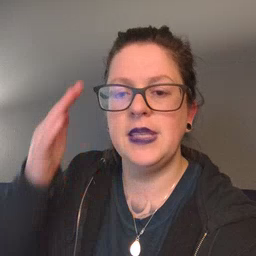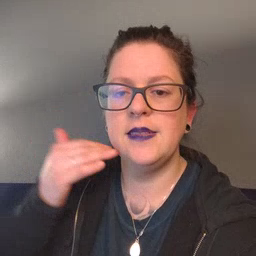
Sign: head